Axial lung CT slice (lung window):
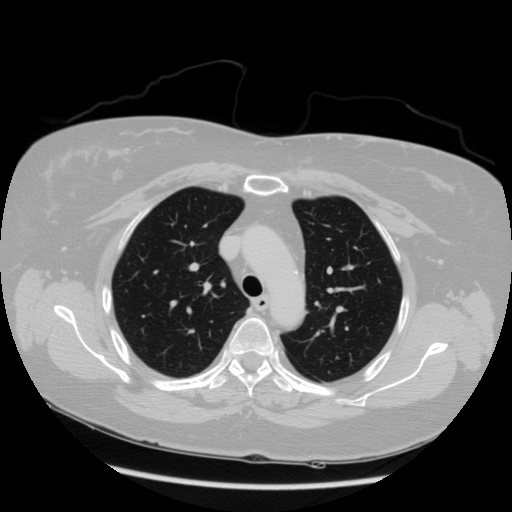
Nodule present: no